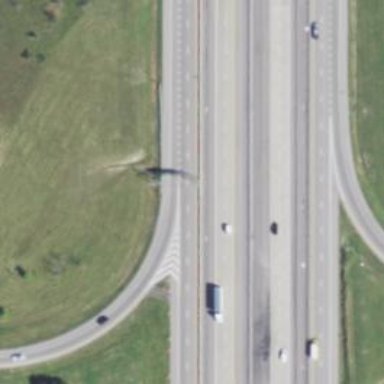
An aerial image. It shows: Motorway junction.